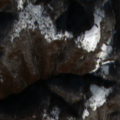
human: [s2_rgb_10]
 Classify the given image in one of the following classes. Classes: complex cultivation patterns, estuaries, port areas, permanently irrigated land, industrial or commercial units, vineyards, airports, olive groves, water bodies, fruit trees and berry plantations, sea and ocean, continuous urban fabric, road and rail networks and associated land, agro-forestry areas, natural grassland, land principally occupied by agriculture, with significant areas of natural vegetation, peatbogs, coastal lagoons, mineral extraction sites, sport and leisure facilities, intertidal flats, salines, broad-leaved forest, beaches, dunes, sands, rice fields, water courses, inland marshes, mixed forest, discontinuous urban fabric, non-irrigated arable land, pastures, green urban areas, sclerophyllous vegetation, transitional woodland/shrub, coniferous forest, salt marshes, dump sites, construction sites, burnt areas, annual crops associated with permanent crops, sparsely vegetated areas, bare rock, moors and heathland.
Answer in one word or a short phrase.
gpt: broad-leaved forest, natural grassland